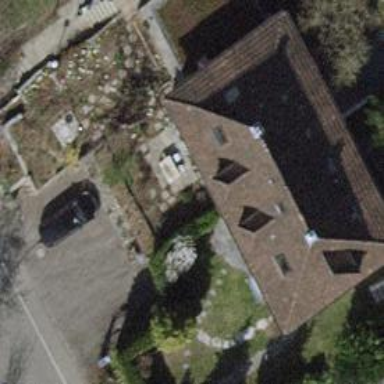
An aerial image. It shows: Semidetached house with hipped roof.